Interaction volume radius: 5 \u00c5
Interaction volume height: 20 \u00c5
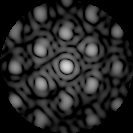
Disorder parameter: 0.3501